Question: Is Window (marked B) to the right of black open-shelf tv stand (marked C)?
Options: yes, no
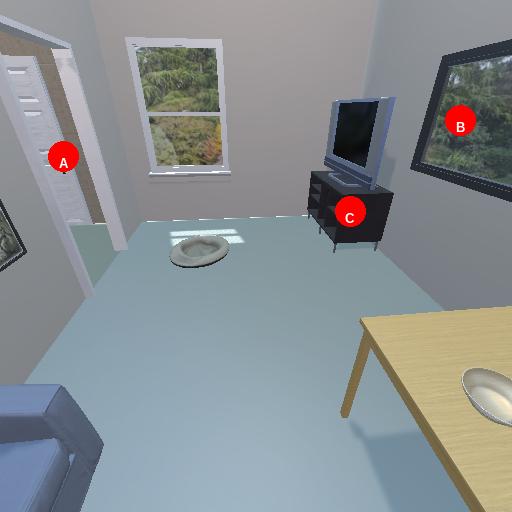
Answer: yes